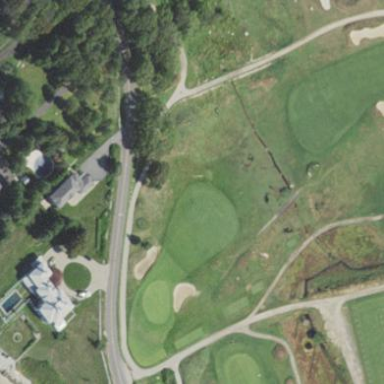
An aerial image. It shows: Grassy area designated as golf fairway.